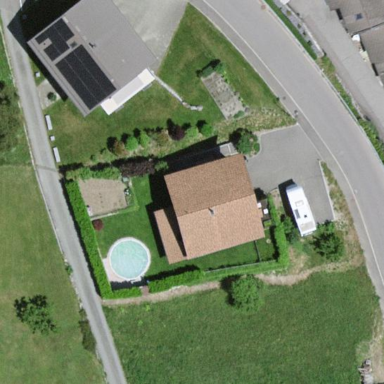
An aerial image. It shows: Simple house.